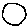
Label: circle